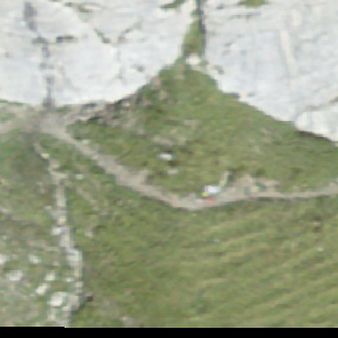
Label: other